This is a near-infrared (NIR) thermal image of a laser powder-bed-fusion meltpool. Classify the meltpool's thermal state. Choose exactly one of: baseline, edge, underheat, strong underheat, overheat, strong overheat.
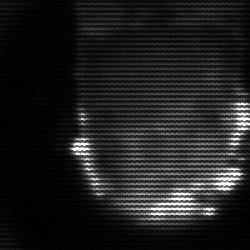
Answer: baseline